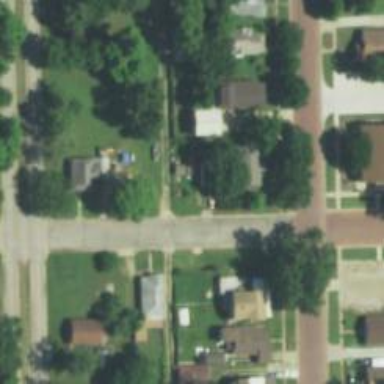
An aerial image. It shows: Alley classified as service road.